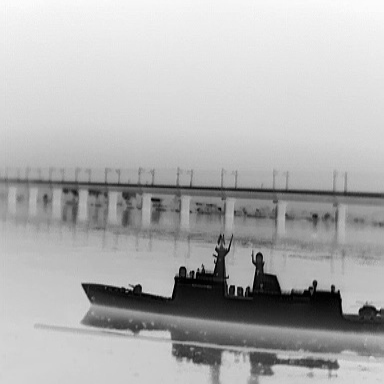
There is a warship in the infrared image.